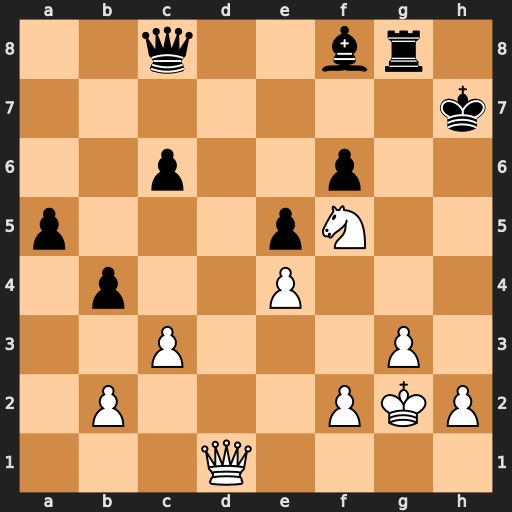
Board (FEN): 2q2br1/7k/2p2p2/p3pN2/1p2P3/2P3P1/1P3PKP/3Q4
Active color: w
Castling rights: -
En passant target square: -
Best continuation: Qh5+ Bh6 Qxh6#